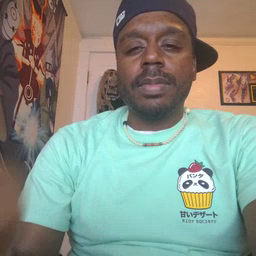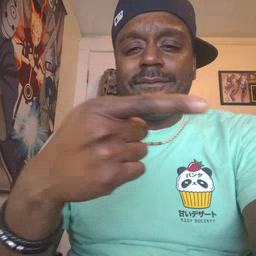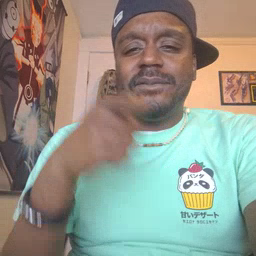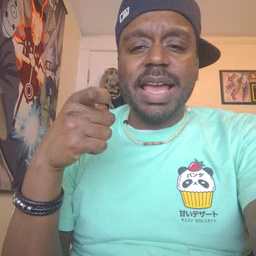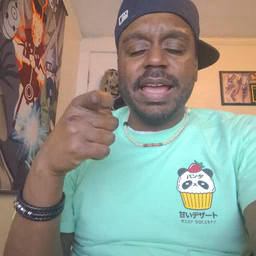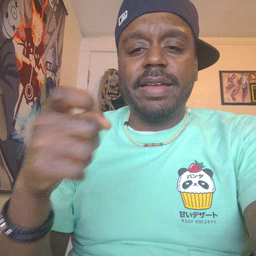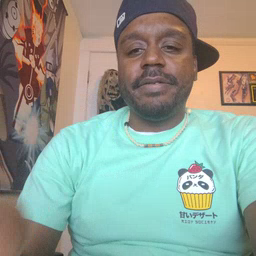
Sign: fast